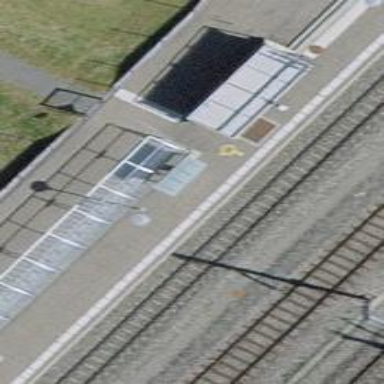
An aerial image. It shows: Tram station with railway halt for public transport.